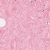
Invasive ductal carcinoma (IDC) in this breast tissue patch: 0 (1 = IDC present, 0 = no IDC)